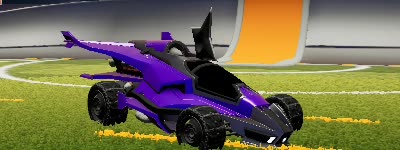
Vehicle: aftershock